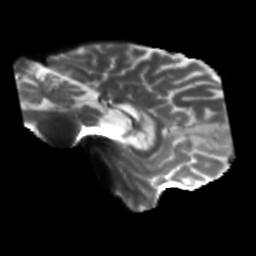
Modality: T2w
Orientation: sagittal
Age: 58
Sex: male
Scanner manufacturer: siemens
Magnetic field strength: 3 T
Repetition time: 5.25 s
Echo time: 0.08 s